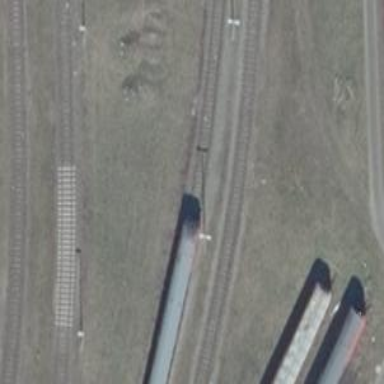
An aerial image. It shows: Railway yard in service.